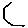
Label: hexagon